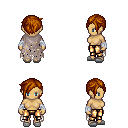
a pixel art fantasy rpg character, female body template, human, tanned skin, gray tattered cape, gold greaves, brunette pixie cut hairstyle, white cloth bandages, white slippers, four views (front, back, left, right), 2x2 character sprite sheet, small pixel art, hard edges, no anti-aliasing